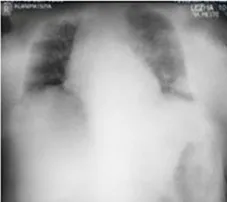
CXR on the 2nd day.
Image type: radiology (x_ray)